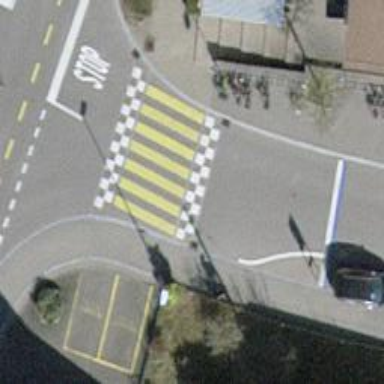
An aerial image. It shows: Crossing with traffic calming hump.